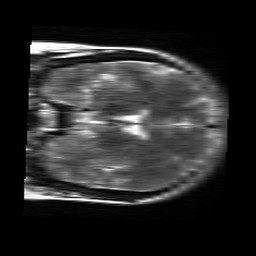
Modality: T2w
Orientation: coronal
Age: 26
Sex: female
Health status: healthy
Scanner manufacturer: siemens
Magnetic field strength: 3 T
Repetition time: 4.01 s
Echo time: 0.116 s